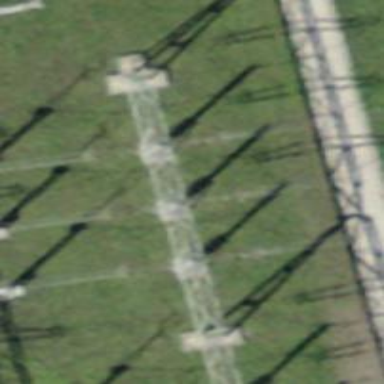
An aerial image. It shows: Insulator used in power equipment.